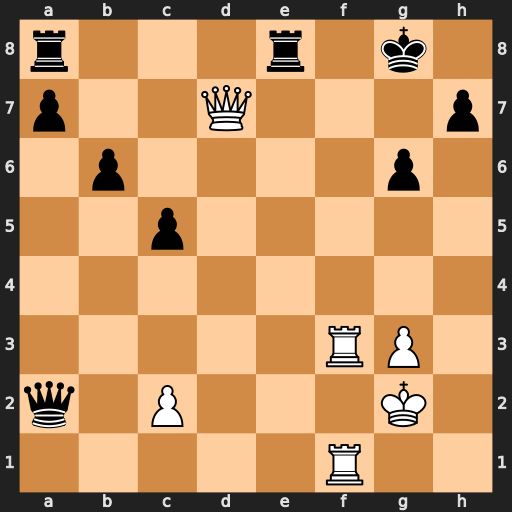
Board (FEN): r3r1k1/p2Q3p/1p4p1/2p5/8/5RP1/q1P3K1/5R2
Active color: w
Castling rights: -
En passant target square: -
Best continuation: Rf7 Qxc2+ Kh3 g5 Rg7+ Kh8 Rff7 g4+ Rxg4